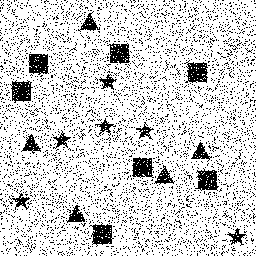
Squares: 7
Triangles: 5
Stars: 6
Total shapes: 18